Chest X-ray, PA view. Patient: 33 years old, sex F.
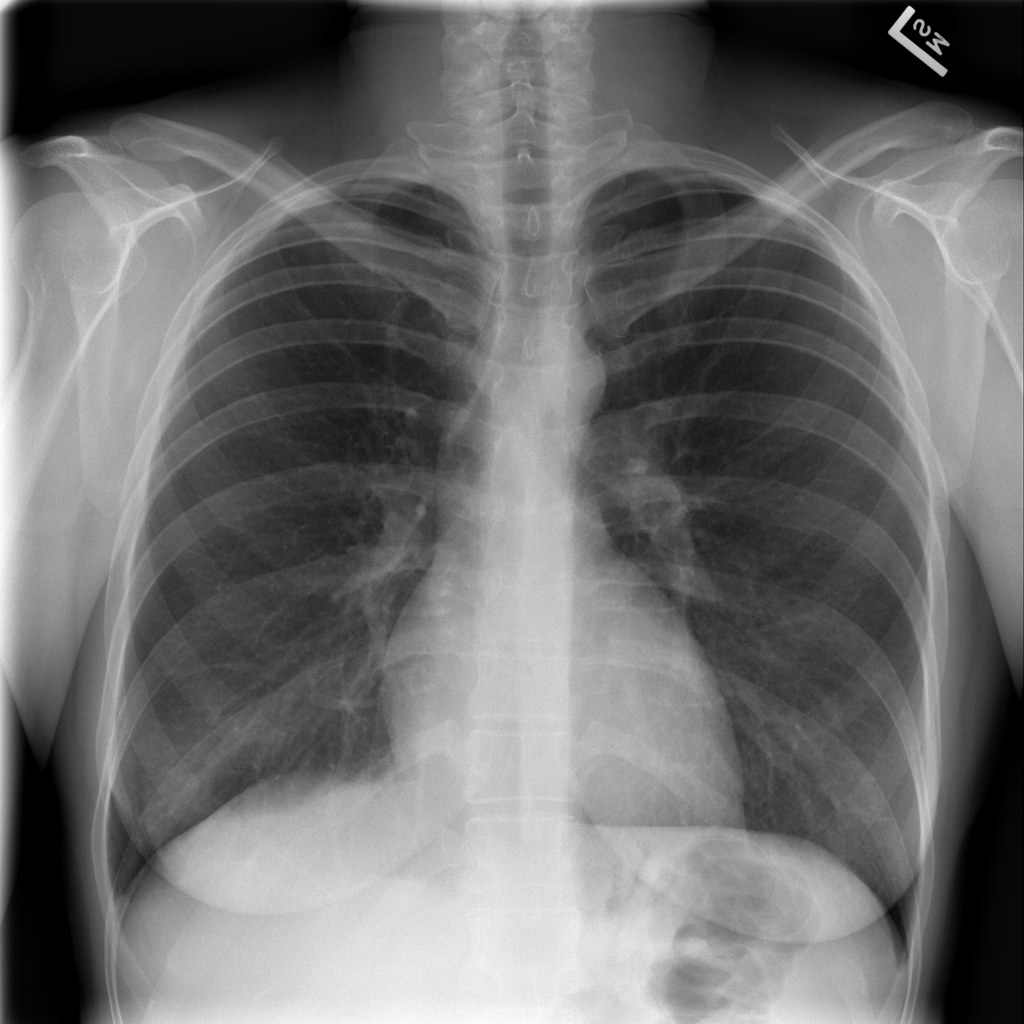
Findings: Effusion, Pleural_Thickening